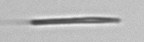
Label: fiber